Question: Chrome developer tools can search for elements inside HTML. Is there a way to replace all occurrences of HTML code which is matched by some custom expression (similar to standard text editors' 'Replace All' function)?
---
UPDATE:
Snippets come very handy handling text replacement:

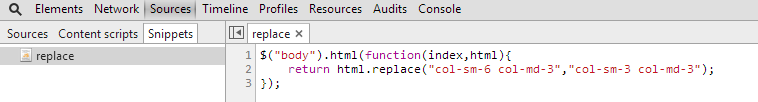
Answer: You can create a script to find/replace and run it in the console tab.
For a manual HTML change, you can right click on any element and pick 'Edit as HTML'.